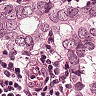
Metastatic tissue present: yes